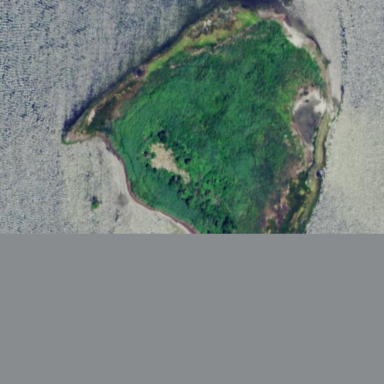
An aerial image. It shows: Islet along the natural coastline.